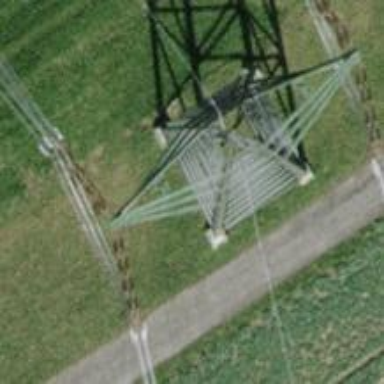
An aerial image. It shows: Power line in the image.